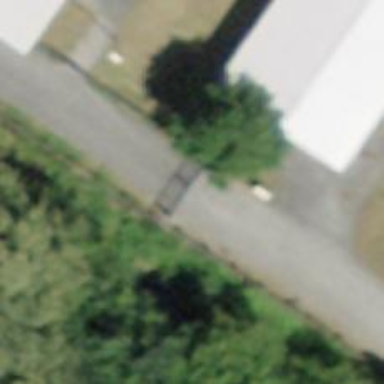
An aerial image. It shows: Bollard barrier.